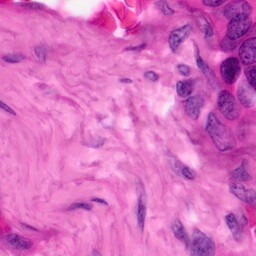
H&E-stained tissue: Pancreatic